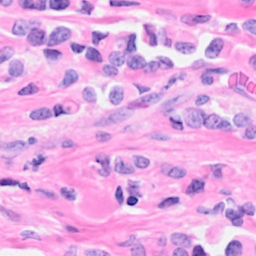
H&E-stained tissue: Breast